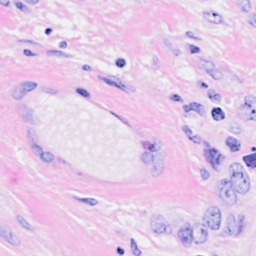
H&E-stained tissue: Breast